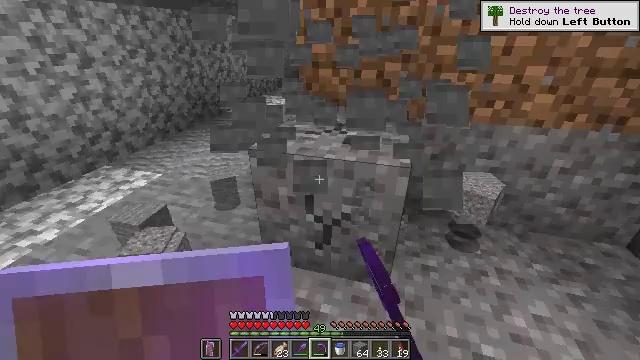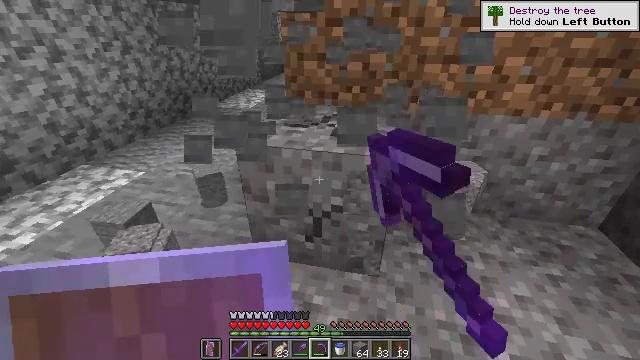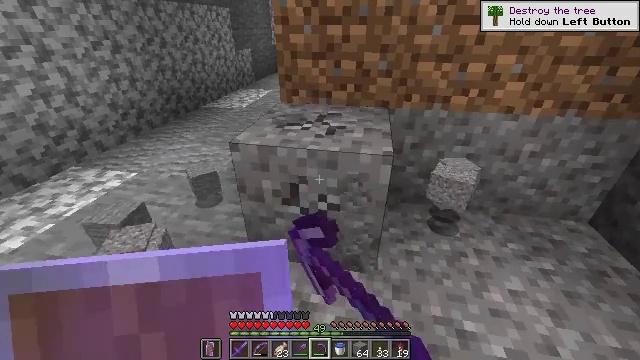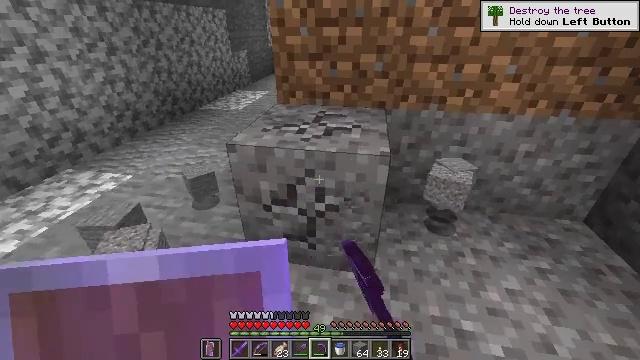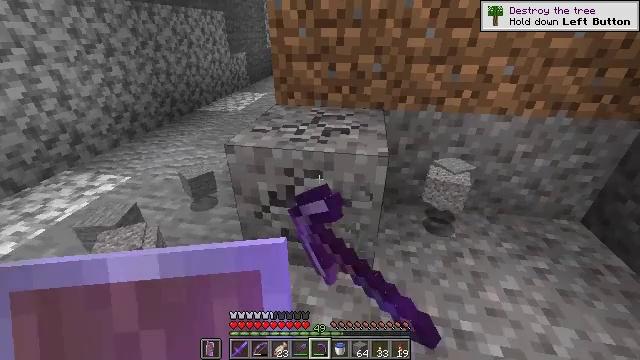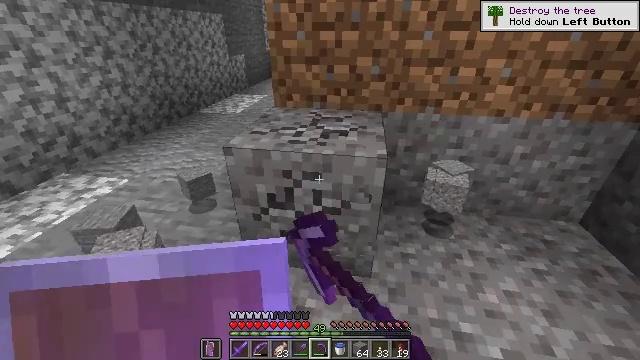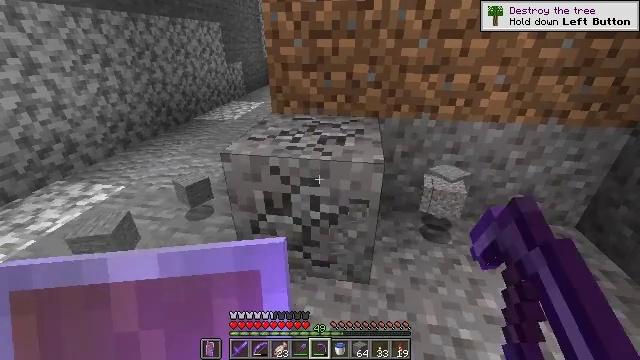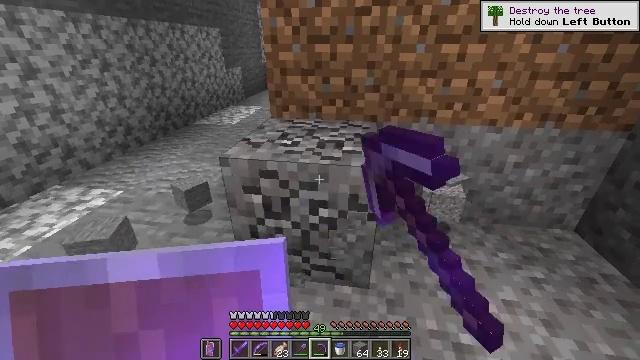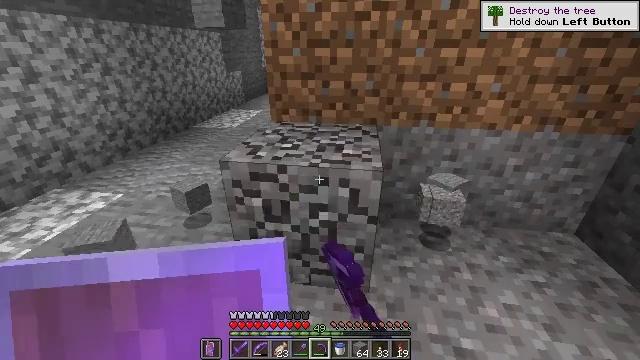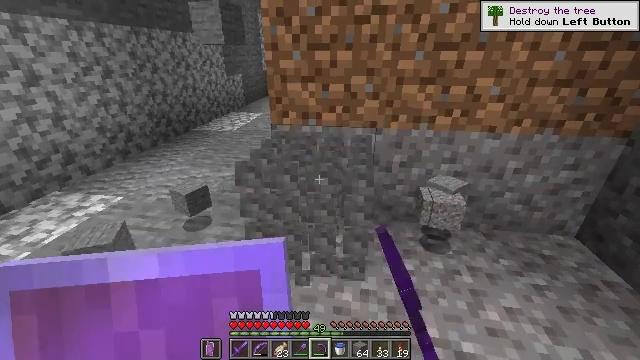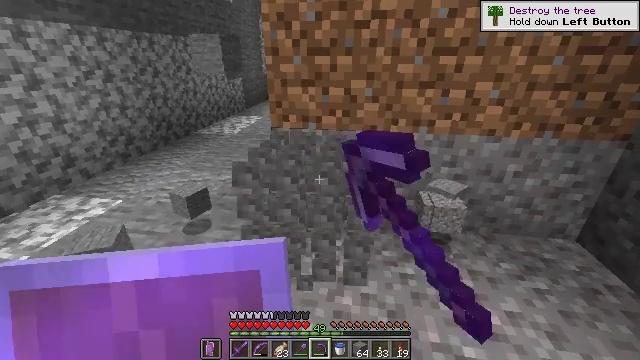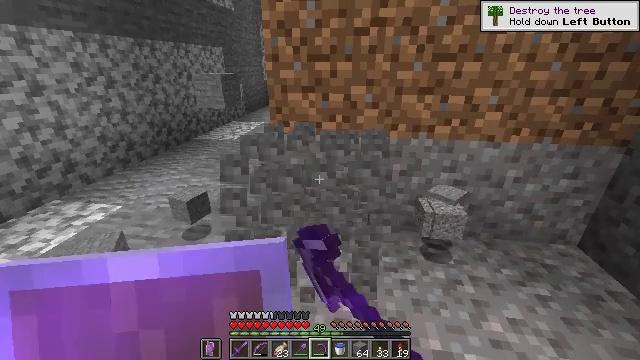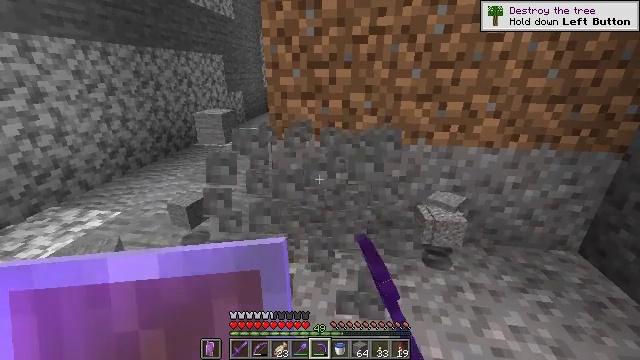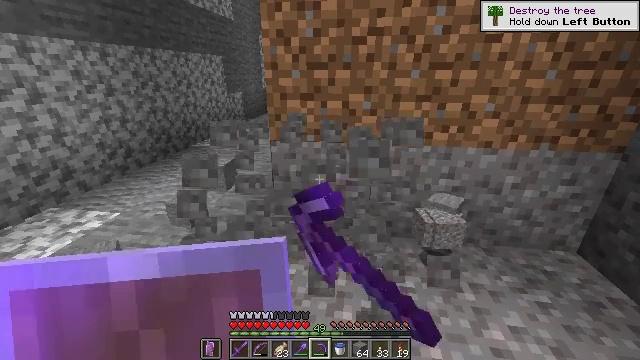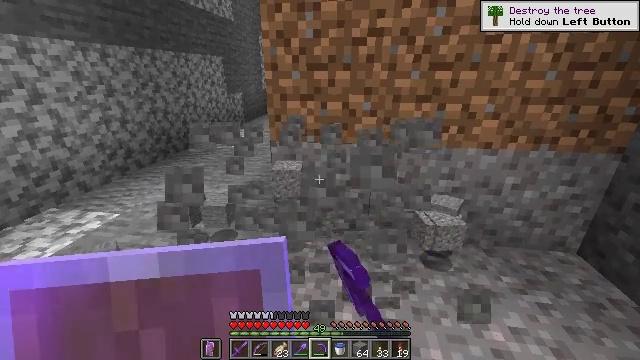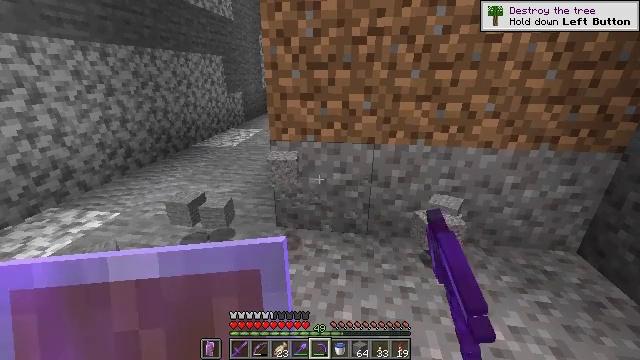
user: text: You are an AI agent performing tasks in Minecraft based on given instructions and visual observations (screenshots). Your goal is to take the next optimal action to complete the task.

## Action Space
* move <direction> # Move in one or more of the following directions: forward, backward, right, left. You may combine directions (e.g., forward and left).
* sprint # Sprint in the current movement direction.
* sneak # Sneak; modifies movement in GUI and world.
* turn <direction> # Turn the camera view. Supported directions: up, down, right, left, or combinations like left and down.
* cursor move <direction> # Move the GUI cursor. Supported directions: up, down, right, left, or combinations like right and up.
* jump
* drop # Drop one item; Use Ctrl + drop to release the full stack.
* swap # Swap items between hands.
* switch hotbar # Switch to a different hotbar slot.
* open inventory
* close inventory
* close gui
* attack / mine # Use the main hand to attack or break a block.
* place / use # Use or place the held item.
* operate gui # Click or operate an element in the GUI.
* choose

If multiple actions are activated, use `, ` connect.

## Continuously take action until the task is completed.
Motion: motion action
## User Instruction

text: Collect gravel for your inventory.
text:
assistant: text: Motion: turn right and down, attack / mine
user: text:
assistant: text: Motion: turn right, attack / mine
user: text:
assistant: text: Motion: attack / mine
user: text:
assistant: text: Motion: attack / mine
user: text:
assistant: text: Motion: attack / mine
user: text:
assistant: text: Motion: turn up, attack / mine
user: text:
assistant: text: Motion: attack / mine
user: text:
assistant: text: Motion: attack / mine
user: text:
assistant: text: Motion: attack / mine
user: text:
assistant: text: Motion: attack / mine
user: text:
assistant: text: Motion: turn up, attack / mine
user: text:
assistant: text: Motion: turn up, attack / mine
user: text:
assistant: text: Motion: attack / mine
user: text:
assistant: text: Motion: attack / mine
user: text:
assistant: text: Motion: attack / mine
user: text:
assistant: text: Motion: attack / mine
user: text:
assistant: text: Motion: attack / mine
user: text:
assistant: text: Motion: attack / mine
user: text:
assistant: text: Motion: attack / mine
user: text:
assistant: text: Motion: attack / mine
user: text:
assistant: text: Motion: attack / mine
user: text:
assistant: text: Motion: no_op
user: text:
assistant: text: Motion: no_op
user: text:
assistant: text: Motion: no_op
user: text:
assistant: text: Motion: no_op
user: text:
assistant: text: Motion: no_op
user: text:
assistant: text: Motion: attack / mine
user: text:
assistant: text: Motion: attack / mine
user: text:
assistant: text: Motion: attack / mine
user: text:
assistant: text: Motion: attack / mine